Field crop: maize
Growth stage: 2
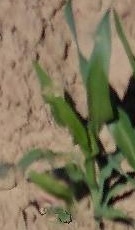
Species: maize